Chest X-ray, AP view. Patient: 52 years old, sex M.
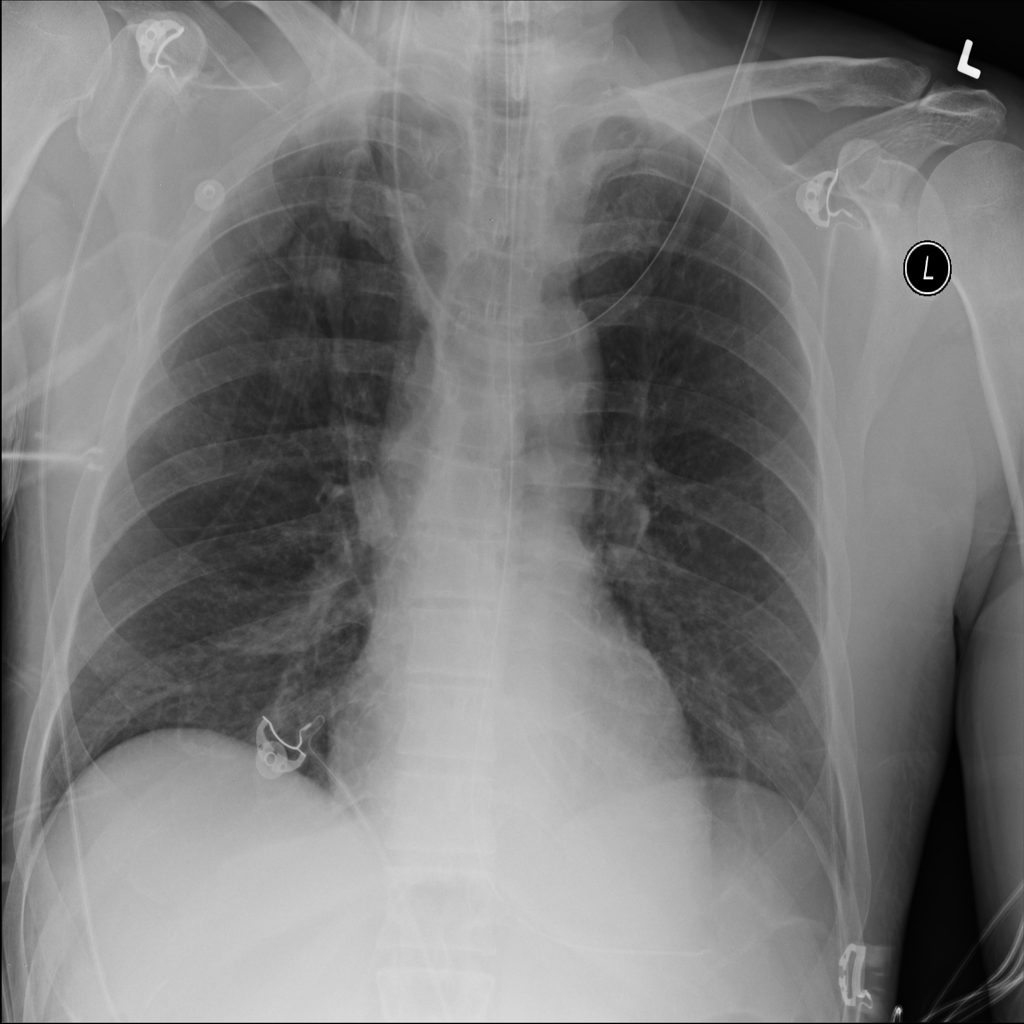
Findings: No Finding